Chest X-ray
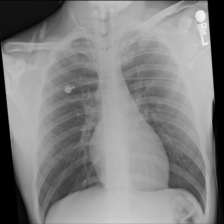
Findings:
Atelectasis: negative
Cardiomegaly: negative
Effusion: negative
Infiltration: negative
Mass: negative
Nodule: negative
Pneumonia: negative
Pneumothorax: negative
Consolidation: negative
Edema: negative
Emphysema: negative
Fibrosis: negative
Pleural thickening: negative
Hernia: negative